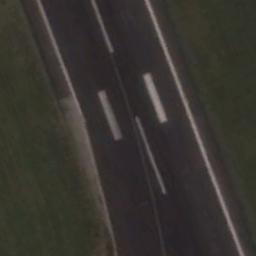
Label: runway